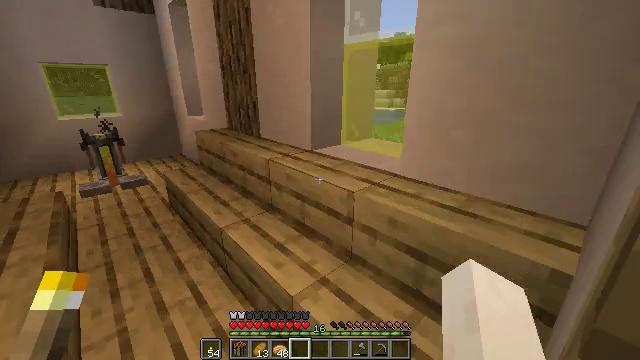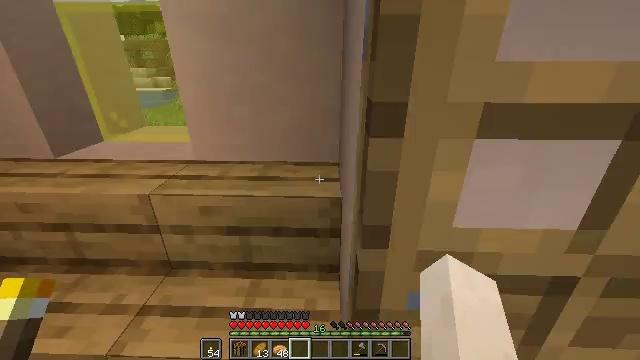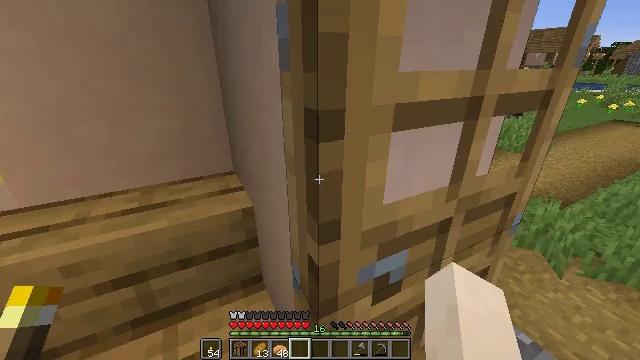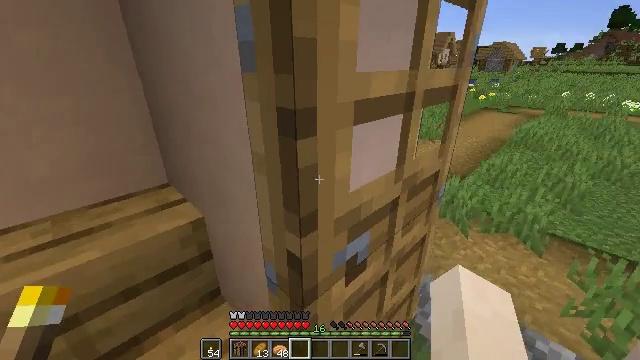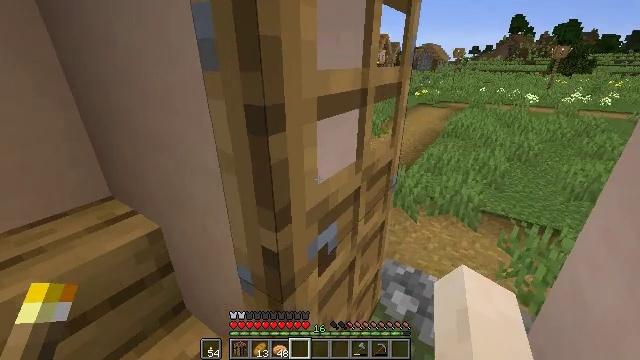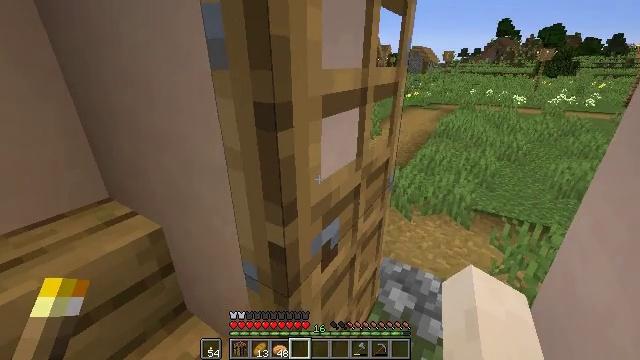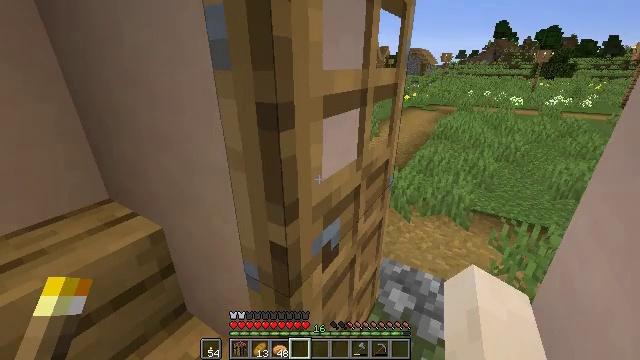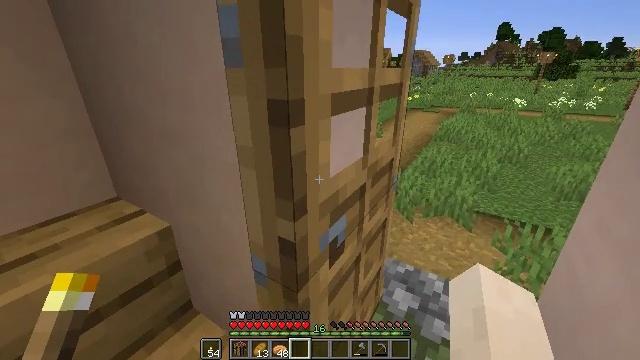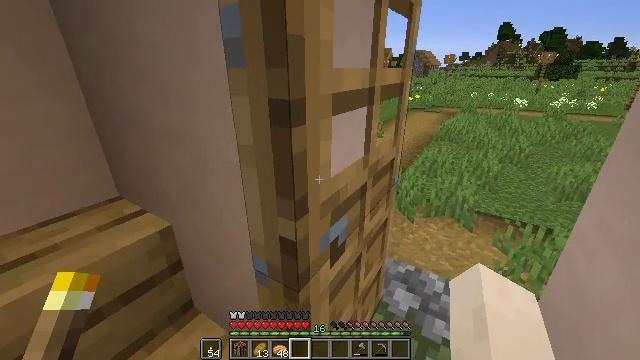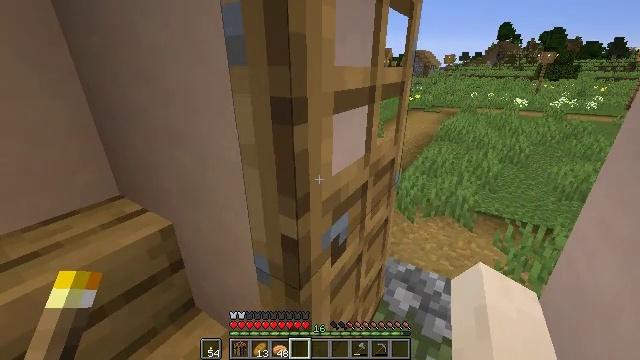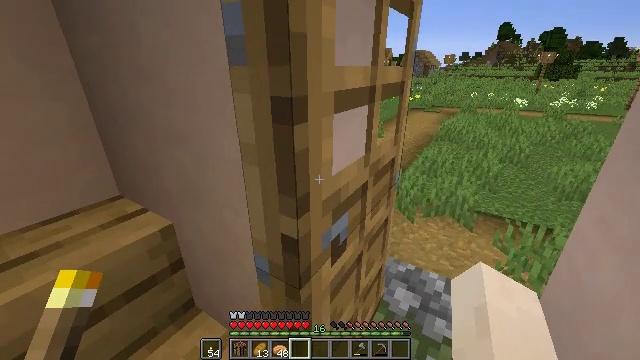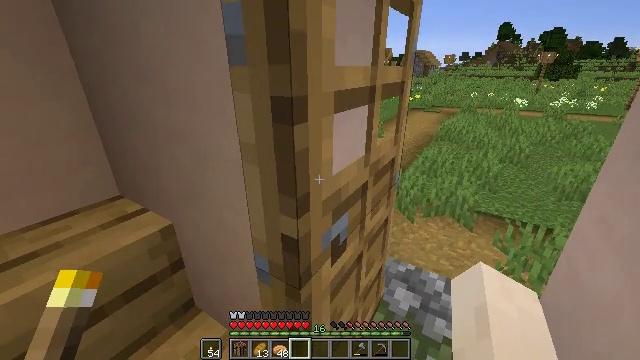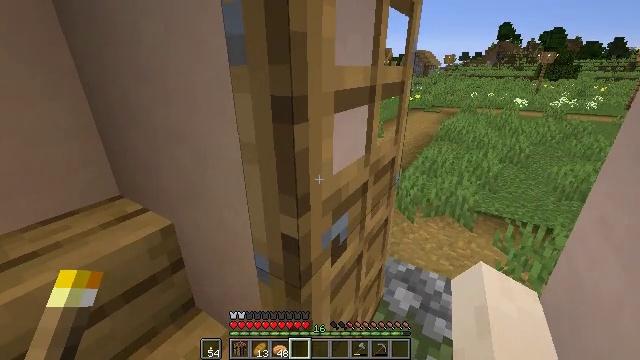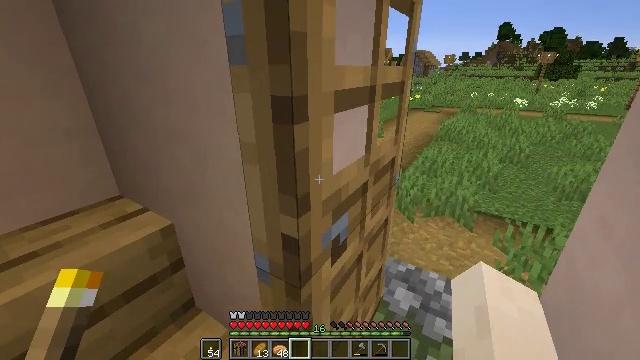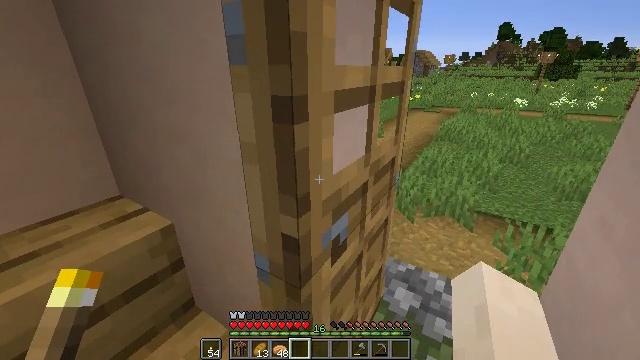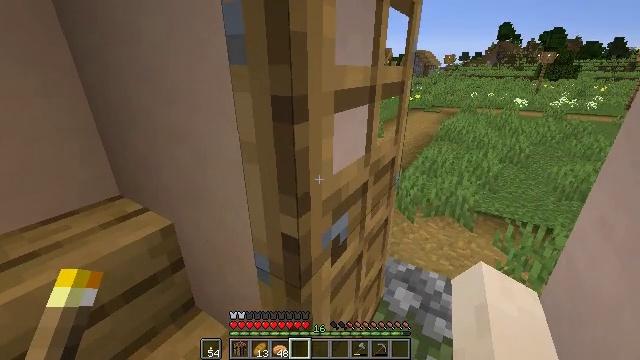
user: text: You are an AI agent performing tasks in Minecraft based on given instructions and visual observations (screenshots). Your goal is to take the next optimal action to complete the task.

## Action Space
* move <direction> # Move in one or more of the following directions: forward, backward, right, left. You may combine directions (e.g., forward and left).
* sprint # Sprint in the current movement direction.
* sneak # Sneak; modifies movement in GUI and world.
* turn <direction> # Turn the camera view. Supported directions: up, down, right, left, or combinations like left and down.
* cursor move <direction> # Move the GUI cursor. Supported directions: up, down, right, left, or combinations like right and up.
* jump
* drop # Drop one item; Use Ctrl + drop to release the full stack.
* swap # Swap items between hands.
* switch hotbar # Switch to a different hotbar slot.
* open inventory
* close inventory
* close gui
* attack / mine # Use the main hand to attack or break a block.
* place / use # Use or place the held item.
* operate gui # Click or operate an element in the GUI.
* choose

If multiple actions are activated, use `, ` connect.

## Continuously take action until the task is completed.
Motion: motion action
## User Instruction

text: Retrieve the brewing stand by breaking it.
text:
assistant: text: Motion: move left, turn right and down
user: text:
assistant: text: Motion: move left, turn right
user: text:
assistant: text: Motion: turn right
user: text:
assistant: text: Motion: turn right
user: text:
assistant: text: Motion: turn right
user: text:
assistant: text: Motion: no_op
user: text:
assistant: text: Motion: no_op
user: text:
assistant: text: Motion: no_op
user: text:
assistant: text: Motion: no_op
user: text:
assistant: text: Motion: no_op
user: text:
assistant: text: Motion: no_op
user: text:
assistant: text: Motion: no_op
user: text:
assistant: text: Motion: no_op
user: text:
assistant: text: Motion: no_op
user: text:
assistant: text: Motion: no_op
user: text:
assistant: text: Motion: use / place
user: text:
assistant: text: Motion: use / place
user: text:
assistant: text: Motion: turn left, use / place
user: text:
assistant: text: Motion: turn left
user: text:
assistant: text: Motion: turn left
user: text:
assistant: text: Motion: move forward and move left, turn left
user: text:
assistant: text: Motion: move forward and move left, turn left
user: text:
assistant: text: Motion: move forward and move left, turn left and up
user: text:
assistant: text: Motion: move forward
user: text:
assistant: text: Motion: move forward
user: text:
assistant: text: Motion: move forward
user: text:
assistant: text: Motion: move forward, turn right
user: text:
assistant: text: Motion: move forward, turn right and down
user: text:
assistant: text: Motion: move forward and move right, turn down
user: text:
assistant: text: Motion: move forward and move right